Question: Dear stackoverflow community,
I'm currently working on programming a car sharing simulator for a thesis. However, a car sharing network consists of various car sharing stations that consequently have coordinates which can be derived from a city map. Since varying the number of stations is a must-have feature of my simulator and adding stations therefore is a compulsory, I searched for a method of retrieving position data from the data cursor mode. Luckily, there were some hard-working programmers before me, whose efforts I used:
'''
statDiff = length(statCoords)- length(defaultstatCoords);
hf5 = figure(5);
set(0,'CurrentFigure',hf5)
[B, map] = imread('Hannoverosm.png');
C = imresize(B, 0.975);
imshow(C, map)
dcmObject = datacursormode;
pause
datacursormode off
cursor = getCursorInfo(dcmObject);
newStat = [cursor.Position(1), cursor.Position(2)].';
defaultstatCoords(:,end + 1) = newStat;
statCoords = defaultstatCoords;
'''
(whereas cursor.Position(1) is the x and cursor.Position(2) is the y position)
I'm now stuck on writing a loop which allows me not only to add one station (at the moment the data cursor modes closes after adding one station), as in the current solution, but to retrieve as many points (aka new station coordinates) as the difference between the default number of stations and the desired nr. of stations. Imagine: I have 5 default stations and I want 10 stations in total. The difference between both would be 5, thus I would need to hand pick/click 5 points that would become the coordinates of the five new stations.
p.s: for a better understanding, look at the enclosed picture that shows the current status.

Thanks in advance :)
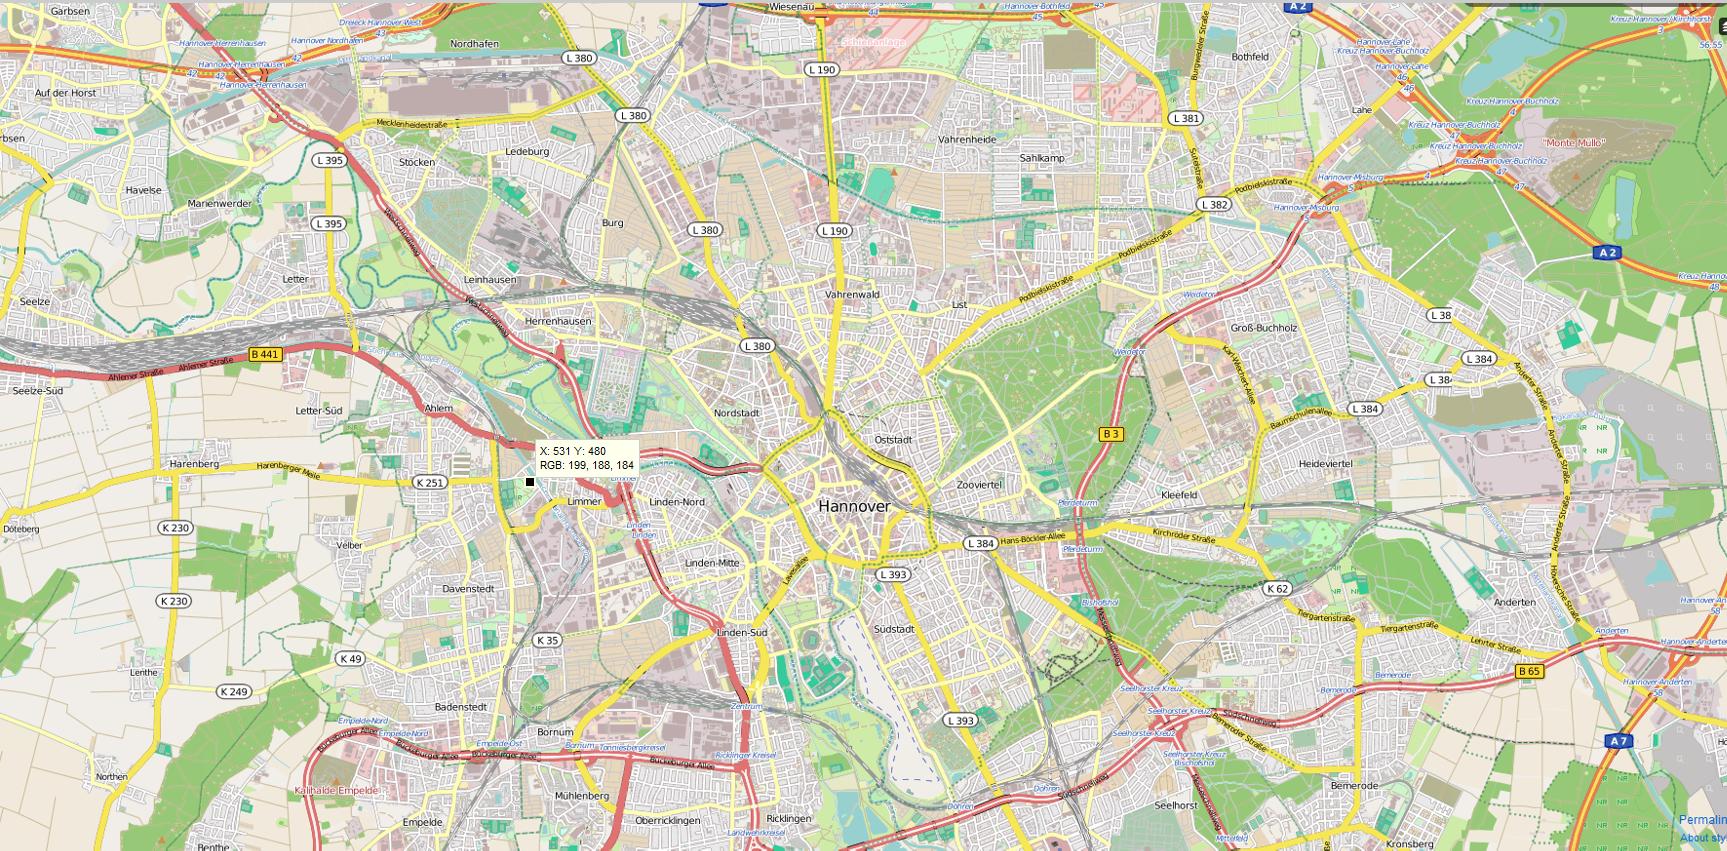
Answer: What you can do is use <URL> and specify how many points you want to click in your image. This will then return arrays of x and y co-ordinates that specify those co-ordinates that you clicked in your image. Note that these will be returned as . Without further ado, do this:
'''
%// Your code from before
statDiff = length(statCoords)- length(defaultstatCoords);
hf5 = figure(5);
set(0,'CurrentFigure',hf5)
[B, map] = imread('Hannoverosm.png');
C = imresize(B, 0.975);
imshow(C, map);
%// New
[X,Y] = ginput(statsDiff);
%// Transpose the results to make them row vectors
%// X and Y are column vectors from the output of ginput
X = X.';
Y = Y.';
% // Add to array
defaultstatCoords = [defaultstatCoords [X; Y]];
%// Assign back
statCoords = defaultstatCoords;
'''
---
What the above code will do is spawn your image like you had before. When you encounter 'ginput', focus will be placed on your image, and you are allowed to click anywhere you want on the image up until 'statsDiff' times. When you are finished, the 'X' and 'Y' co-ordinates will be placed in the 'X' and 'Y' variables. 'X' is assumed to be horizontal while 'Y' is assumed to be vertical. Also, the origin is at the top left corner.
Looking at how you are constructing where you are placing your points, I am assuming that the first row contains all of your 'X' points while the second row contains all of your 'Y' points. As such, I extend your 'defaultstatCoords' array so that the first row is extended to have these new 'X' points, while the second row is extended to have these new 'Y' points. I then assign these back to 'statCoords' for your purposes.
One small note is that 'ginput' does not display the X and Y co-ordinates on the screen as in data cursor mode. As such, the only way you can see which points you have clicked is when 'ginput' exits.
---
However, if you really want to use the data cursor mode, you could encapsulate this in a loop like so:
'''
for count = 1 : statsDiff
dcmObject = datacursormode;
pause
datacursormode off
cursor = getCursorInfo(dcmObject);
newStat = [cursor.Position(1), cursor.Position(2)].';
defaultstatCoords(:,end + 1) = newStat;
end
statCoords = defaultstatCoords;
'''
The problem with this approach is that once you choose your point, you have to push , then click on the window again and choose the next point. This will certainly do what you accomplished, but it is annoying to constantly go back and forth between the MATLAB command prompt and the figure window. However, this method is good in that you can drag your mouse around and choose a point. When you're finally ready, you then push . With 'ginput', a mouse click assumes that this is the final point that you want to choose, and thus proceeds to choosing the next point.
It depends on what you want to do, but either method should work.
---
Hope this helps. Good luck!